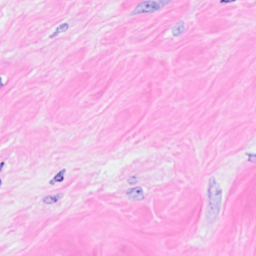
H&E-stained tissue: Breast